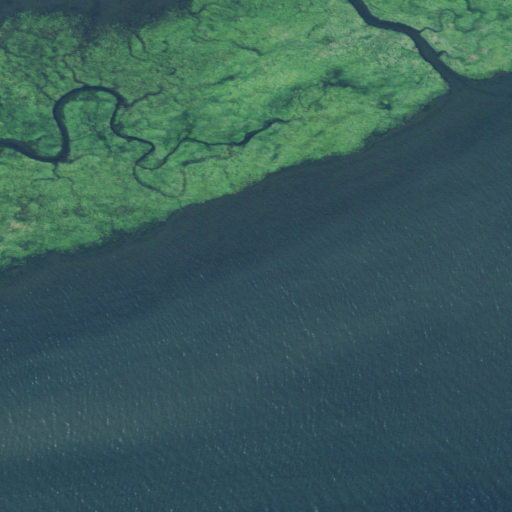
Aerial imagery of island in Oregon named Snag Islands containing open water, herbaceous wetlands, and woody wetlands